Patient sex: M
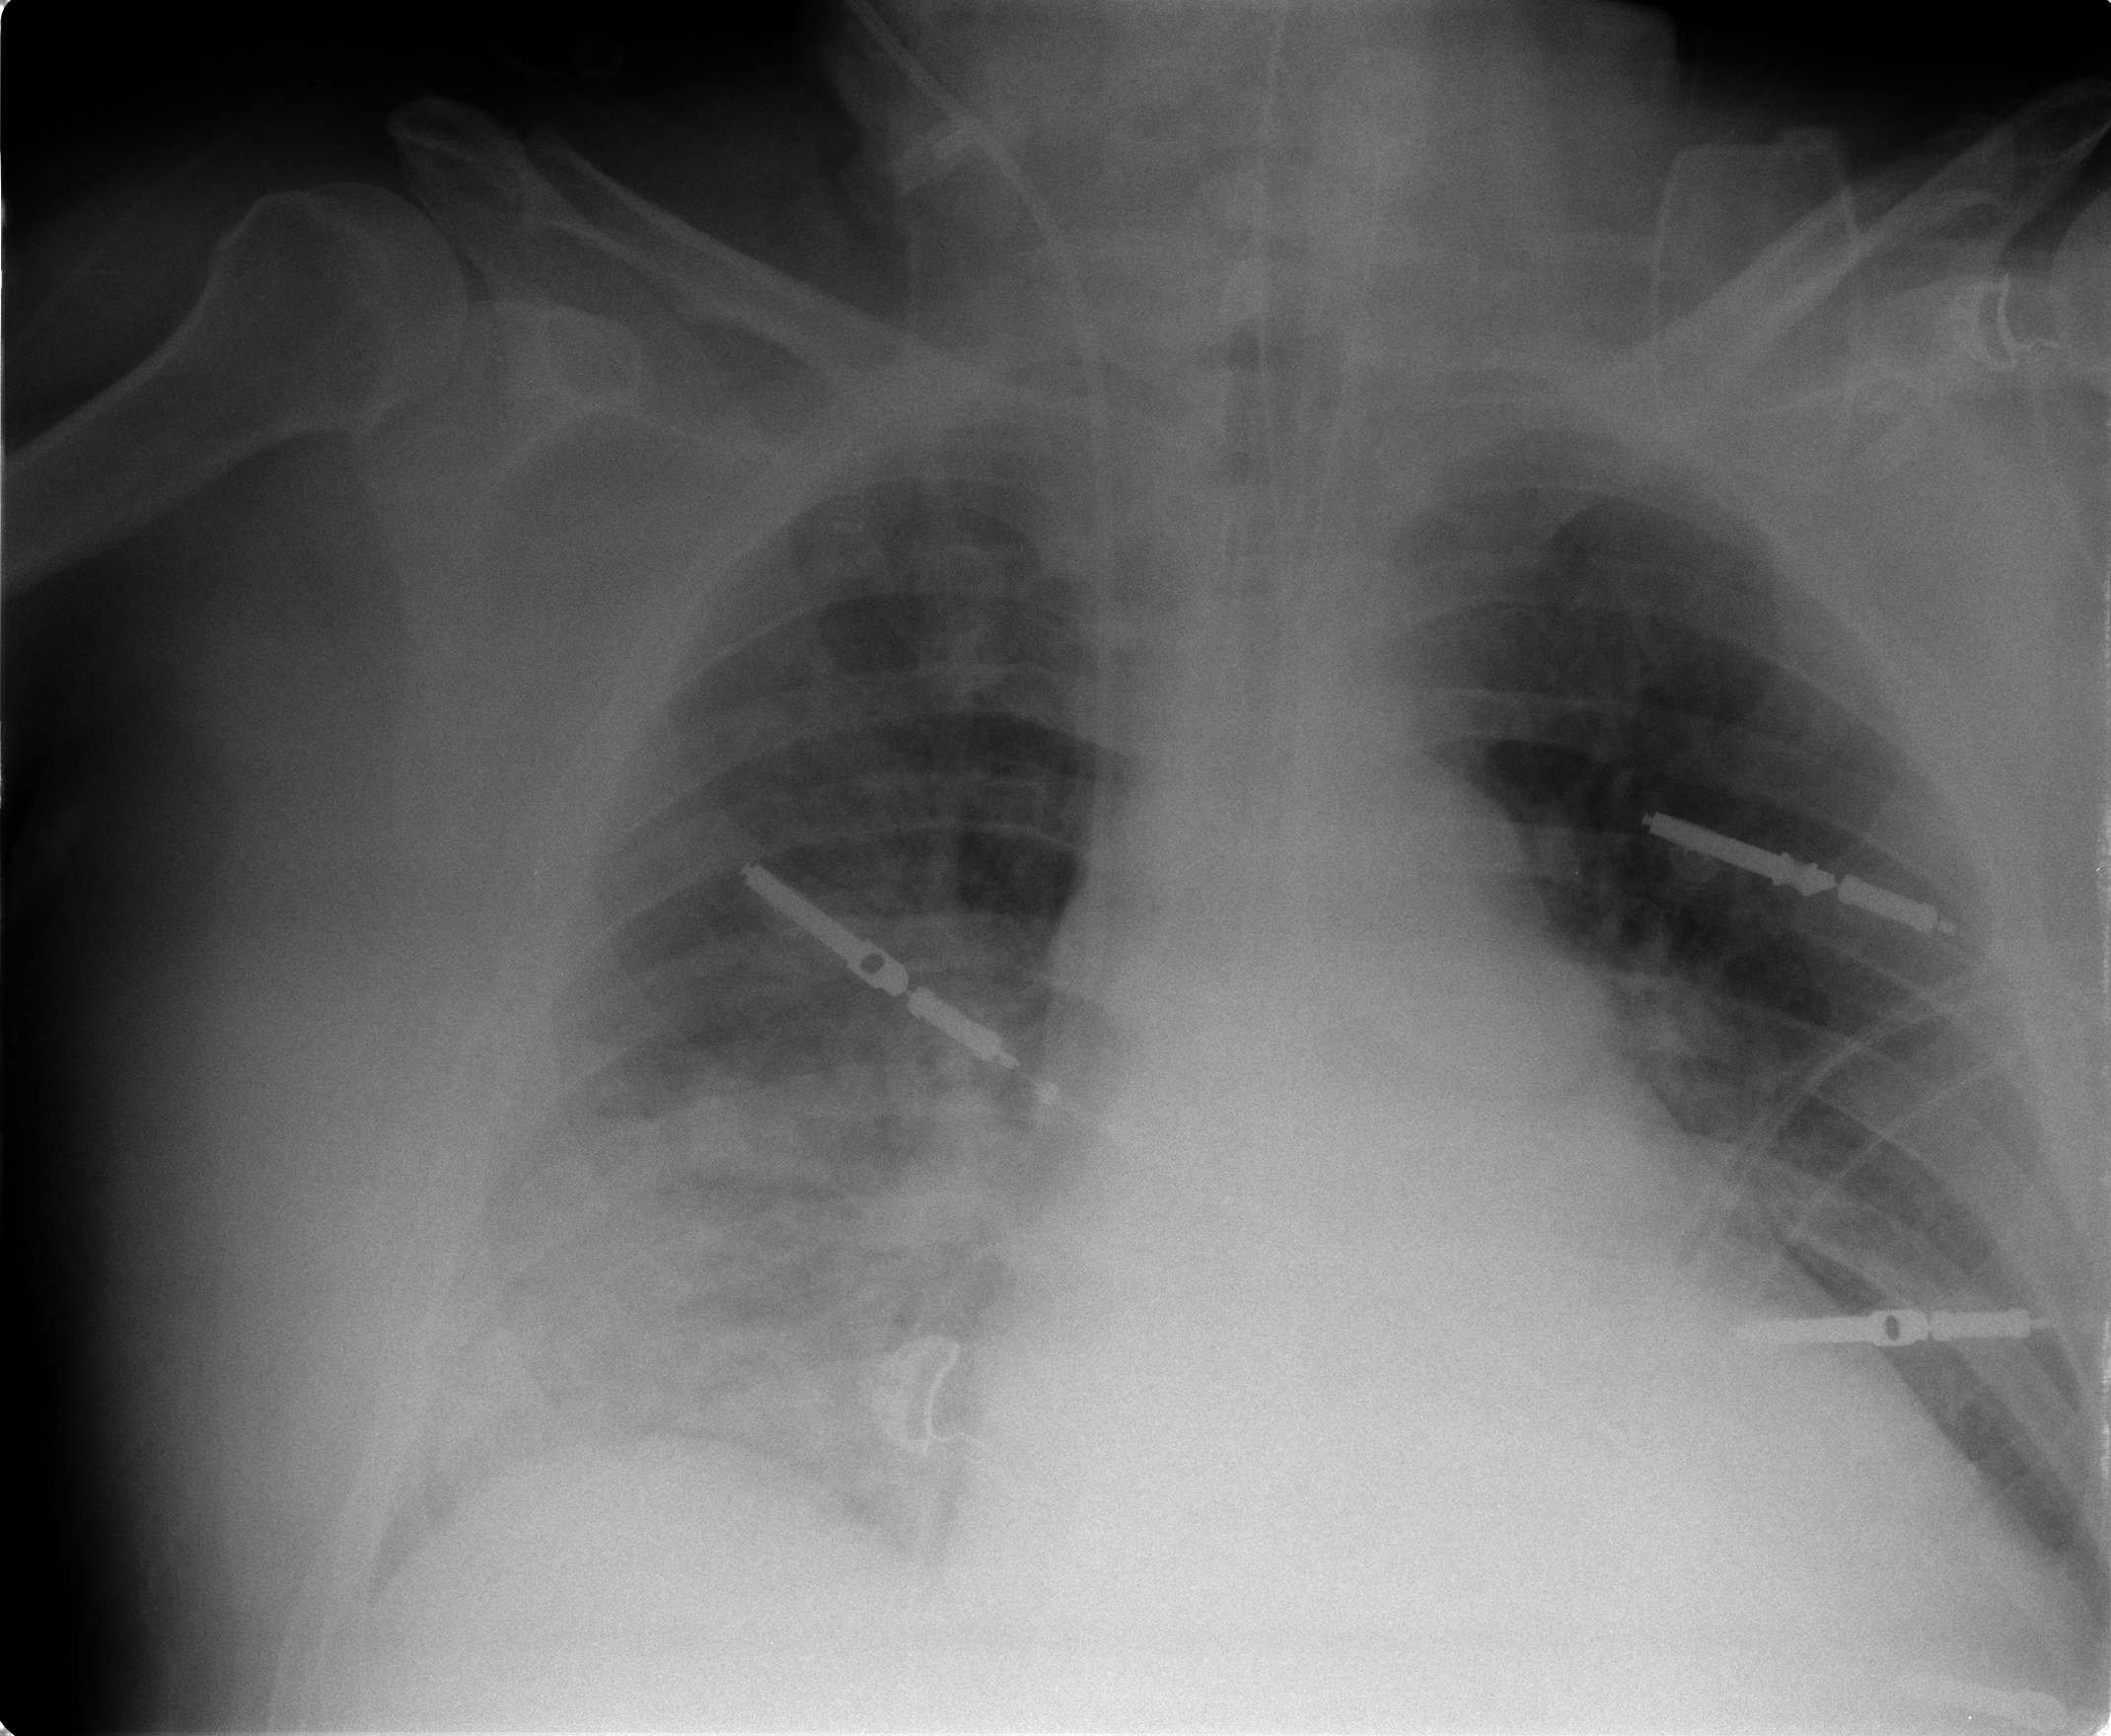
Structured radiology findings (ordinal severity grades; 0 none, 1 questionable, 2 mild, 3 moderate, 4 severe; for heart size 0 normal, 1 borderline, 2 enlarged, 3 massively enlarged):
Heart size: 2
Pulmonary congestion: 2
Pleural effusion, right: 2
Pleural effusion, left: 1
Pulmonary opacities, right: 3
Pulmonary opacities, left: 2
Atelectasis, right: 2
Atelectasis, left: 0